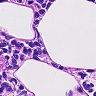
Metastatic tissue present: no